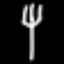
Label: fork